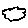
Label: cloud